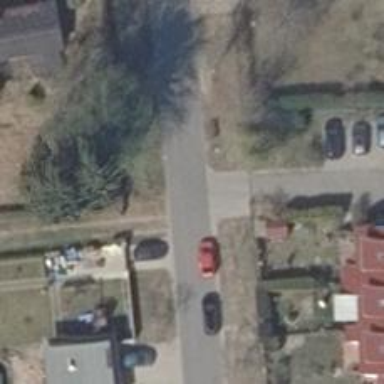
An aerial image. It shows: Asphalt road in residential area.